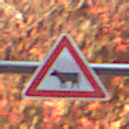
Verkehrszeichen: ViehtriebRechts
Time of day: MorningAfternoon
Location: Outdoor (Urban)
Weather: Clear
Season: NotSpecified
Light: Natural